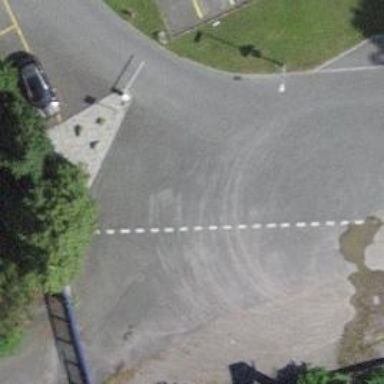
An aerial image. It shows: Unmarked crossing on the road.